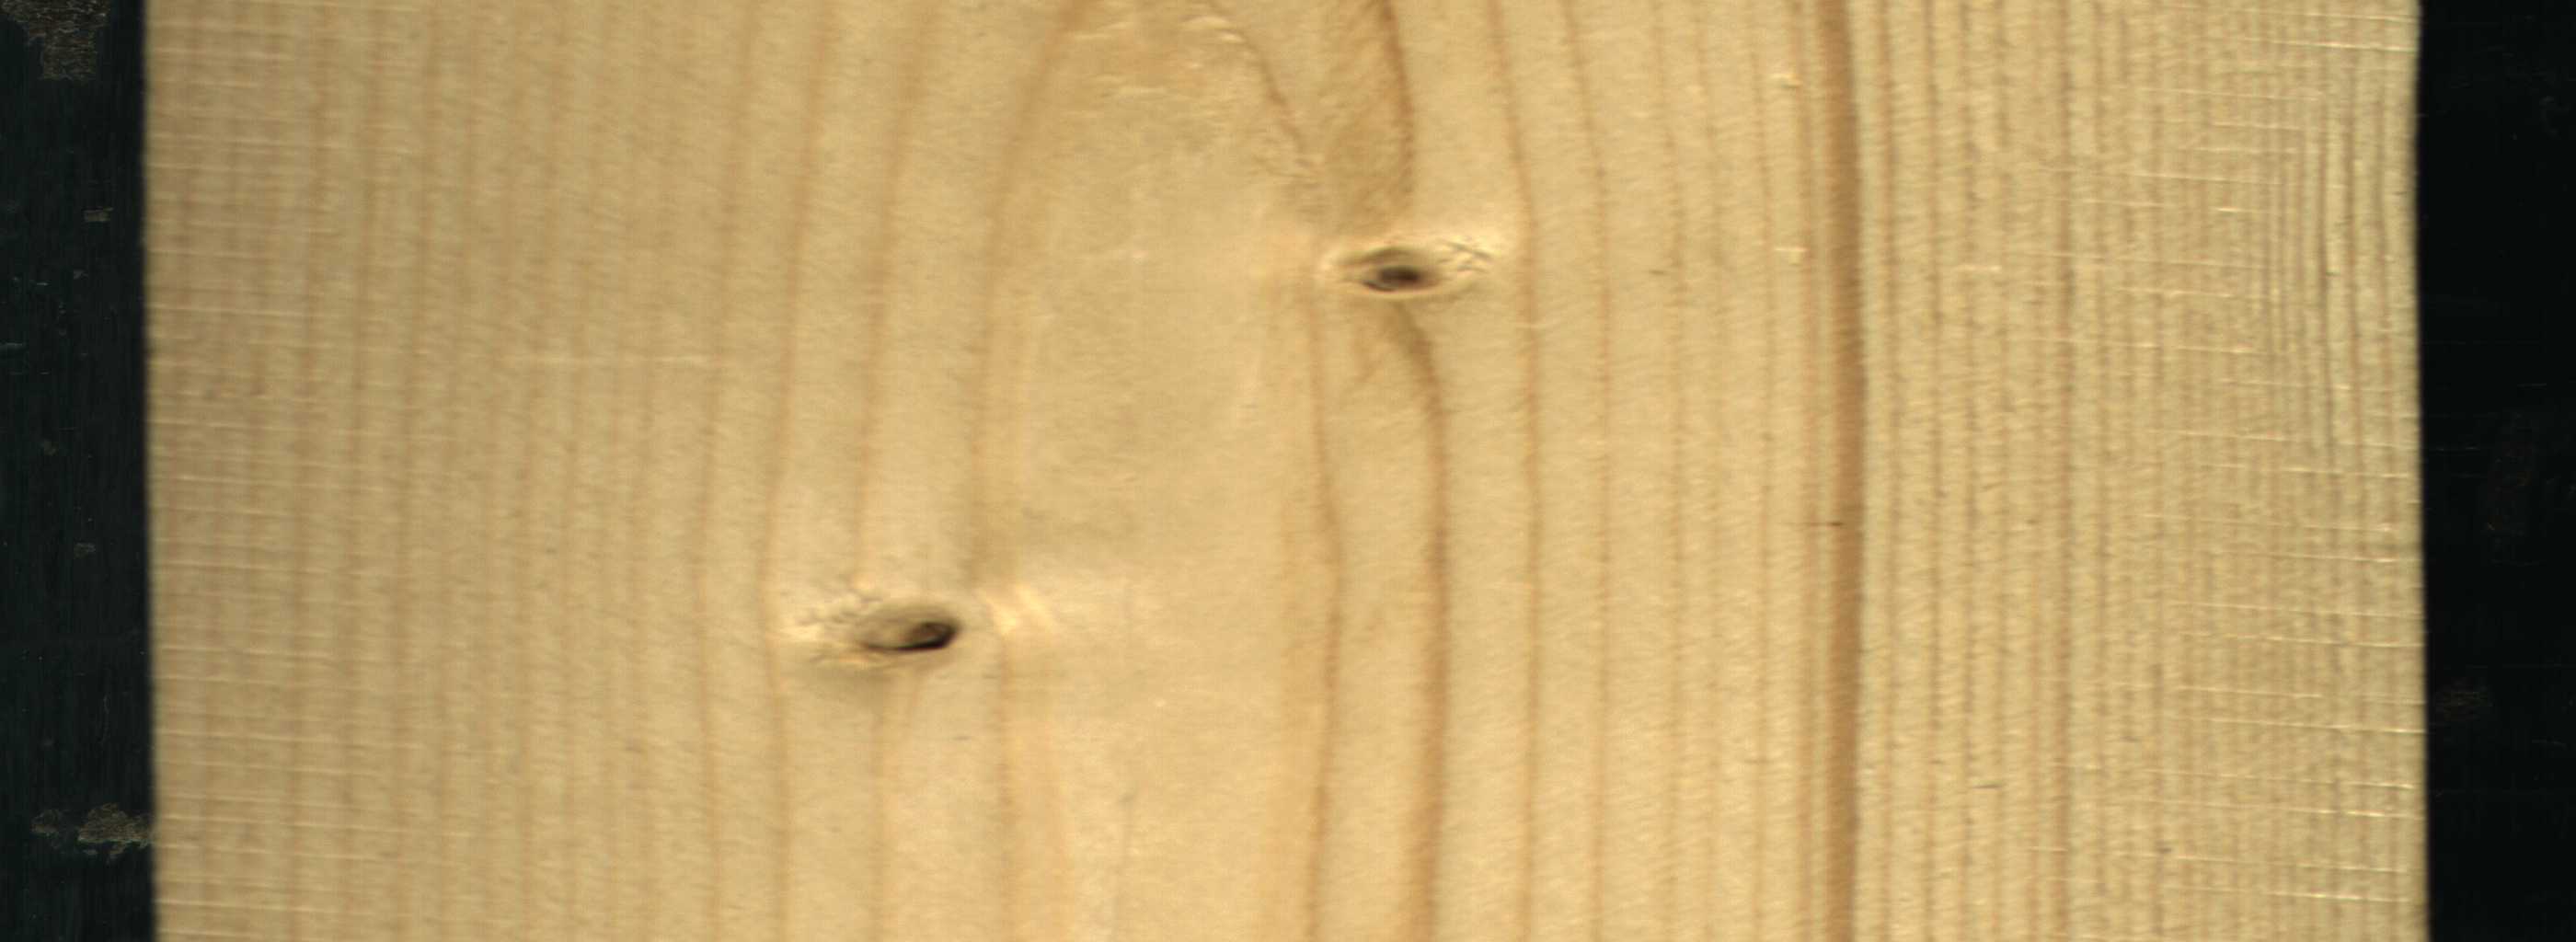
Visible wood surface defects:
Dead_Knot
Live_Knot